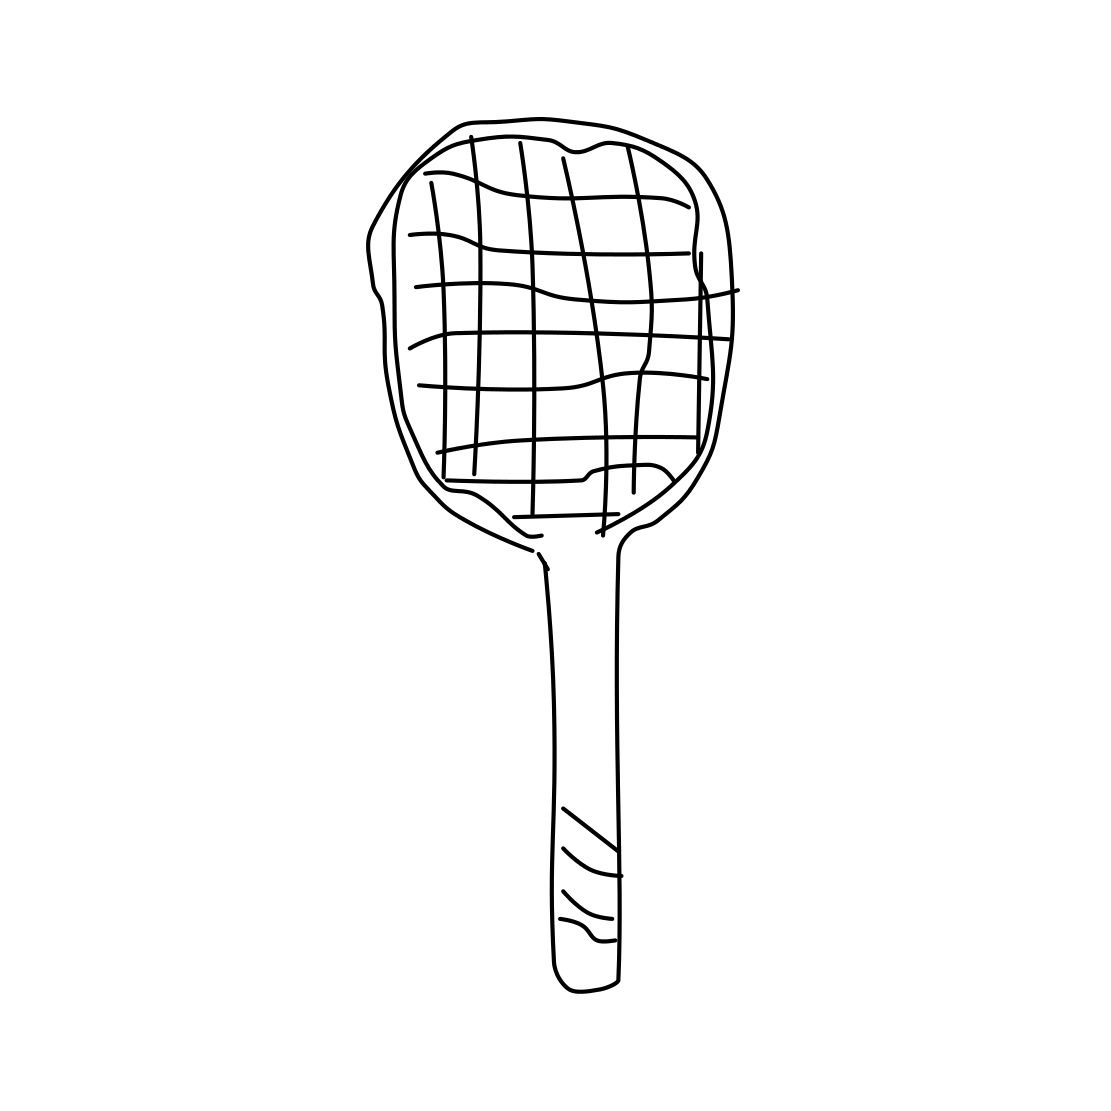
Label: tennis-racket